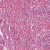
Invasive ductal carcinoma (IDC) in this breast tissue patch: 1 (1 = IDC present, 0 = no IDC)